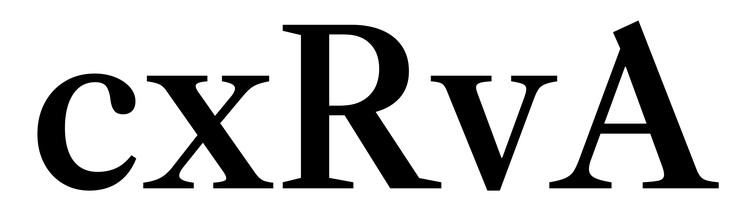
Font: LibreCaslonText_Medium